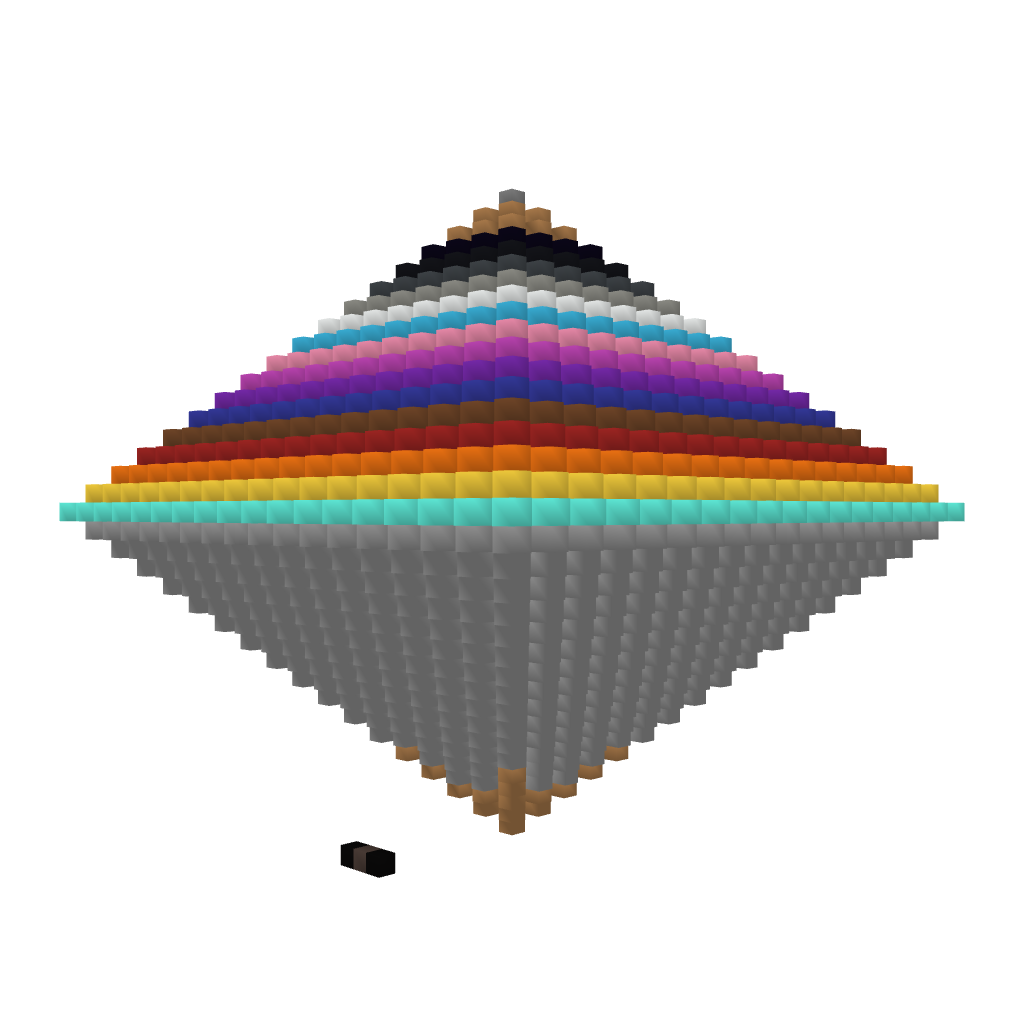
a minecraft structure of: Artistic Rainbow Pyramid